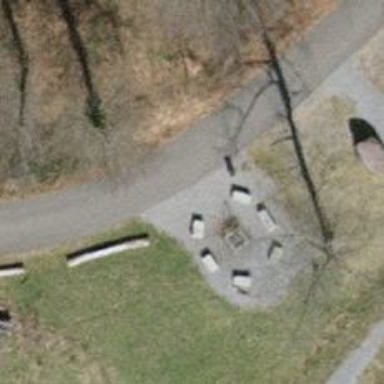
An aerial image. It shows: Bench for seating.